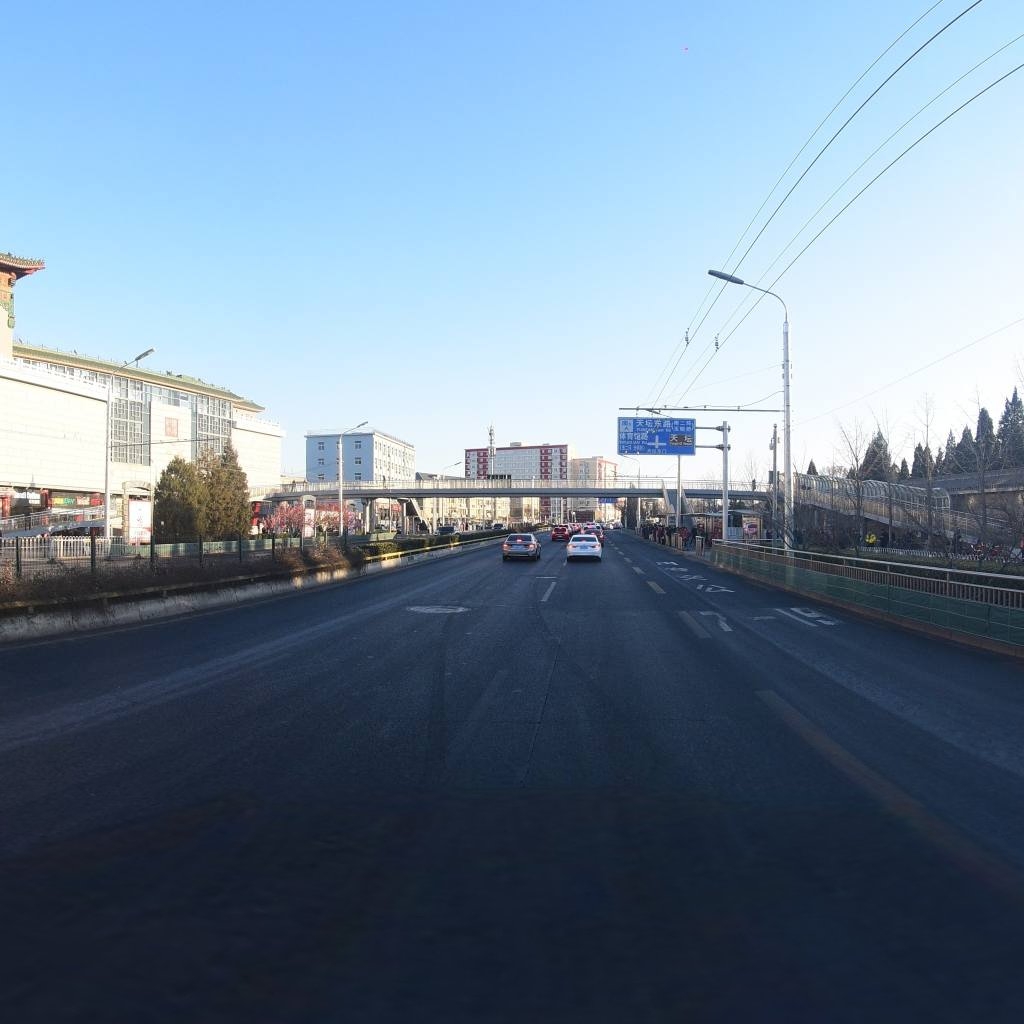
Region: Dongcheng
Road damage annotations: longitudinal crack, transverse crack, manhole cover